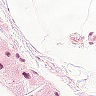
Metastatic tissue present: no